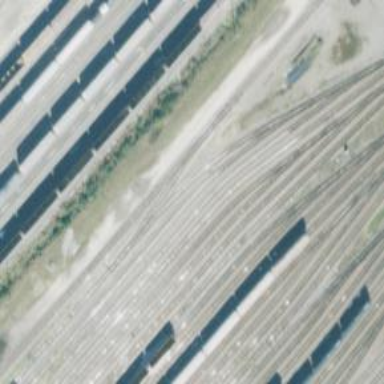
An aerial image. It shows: Railway yard in service.